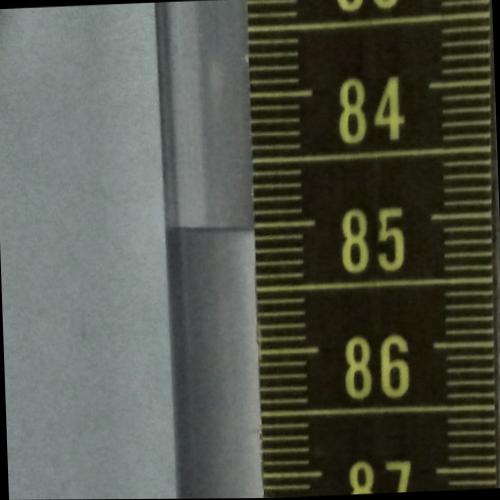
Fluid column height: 85.0 cm